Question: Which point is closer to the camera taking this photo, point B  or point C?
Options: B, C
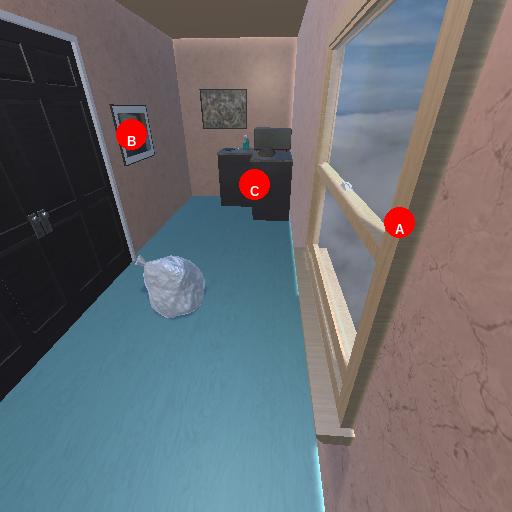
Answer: B